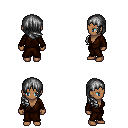
a pixel art fantasy rpg character, female body template, human, dark skin, brown robe, red pants, gray right-swept hairstyle, four views (front, back, left, right), 2x2 character sprite sheet, small pixel art, hard edges, no anti-aliasing